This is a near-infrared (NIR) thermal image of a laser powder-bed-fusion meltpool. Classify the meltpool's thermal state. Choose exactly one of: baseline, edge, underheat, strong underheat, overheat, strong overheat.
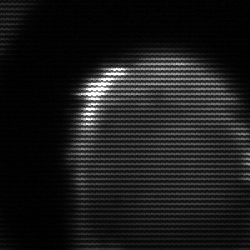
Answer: edge